Question: Did Apple open up an API to be able to create functionality for when you swipe to the left on the lock screen? The best way for me to describe this is with a screenshot:
In other words, could I create custom functionality for my app specific push notification? For example, if I swiped to the left I could create a save button that triggers some server-side code?

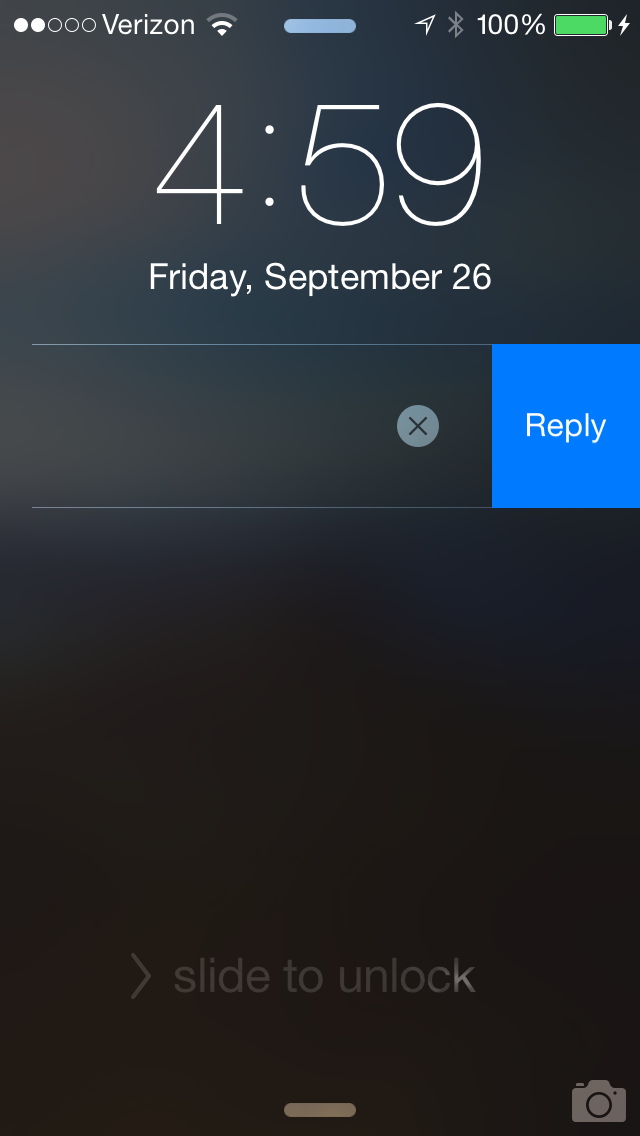
Answer: Yes, this is an iOS 8 feature. When you build your app with the new SDK you'll need to register for notifications using the new 'UIUserNotificationSettings' (simple example here: <URL>
Beyond that basic example you'll need to define your actions into a category. It could go something like this:
'''
UIMutableUserNotificationAction *yesAction = [[UIMutableUserNotificationAction alloc] init];
yesAction.identifier = @"yes";
yesAction.title = @"Yes";
yesAction.activationMode = UIUserNotificationActivationModeForeground;
yesAction.destructive = NO;
yesAction.authenticationRequired = YES;
UIMutableUserNotificationAction *noAction = [[UIMutableUserNotificationAction alloc] init];
noAction.identifier = @"no";
noAction.title = @"No";
noAction.activationMode = UIUserNotificationActivationModeBackground;
noAction.destructive = NO;
noAction.authenticationRequired = NO;
UIMutableUserNotificationCategory *yesNoActionsCategory = [[UIMutableUserNotificationCategory alloc] init];
yesNoActionsCategory.identifier = @"YesNo";
[yesNoActionsCategory setActions:@[yesAction, noAction] forContext:UIUserNotificationActionContextDefault]; // You may provide up to 4 actions for this context
[yesNoActionsCategory setActions:@[yesAction, noAction] forContext:UIUserNotificationActionContextMinimal];
'''
You would pass yesNoActionsCategory into your settings when registering for notifications and your push payload would need the "YesNo" identifier. Your app delegate then needs to handle the custom actions with this method:
'- (void)application:(UIApplication *)application handleActionWithIdentifier:(NSString *)identifier forLocalNotification:(UILocalNotification *)notification completionHandler:(void (^)())completionHandler'
The <URL> to save my typing.